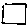
Label: square